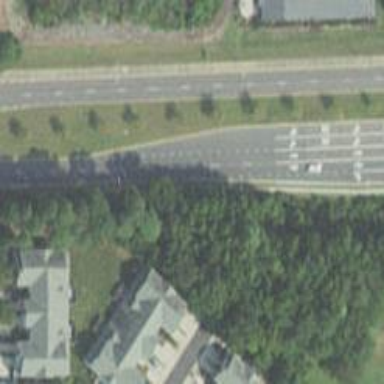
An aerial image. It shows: Expressway with asphalt surface classified as trunk highway.